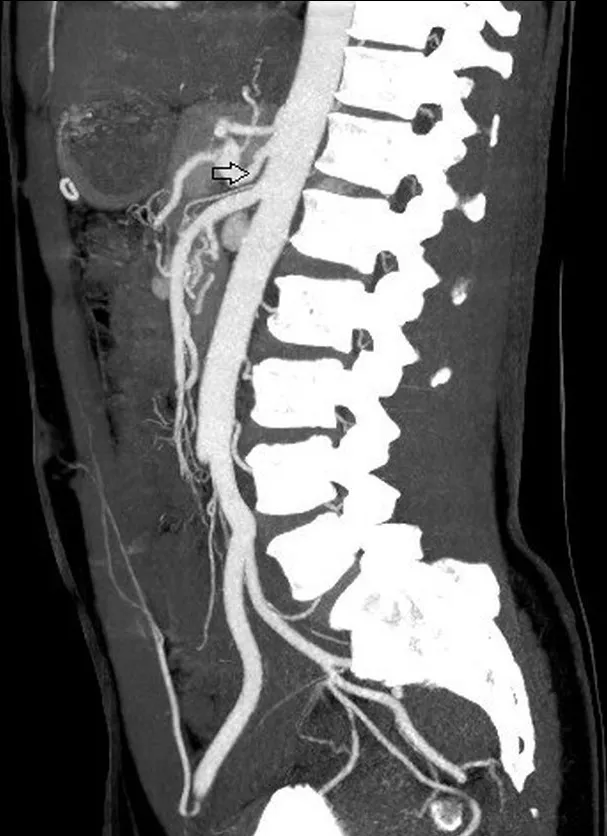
Sagittal reconstruction angiotomography of the abdominal aorta and its branches. The arrow indicates the improved celiac trunk stenosis after surgical intervention.
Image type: radiology (ct)